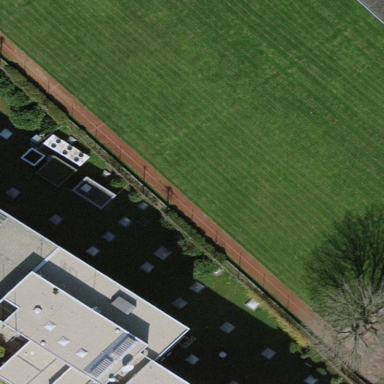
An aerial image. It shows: Athletics pitch with grass surface for leisure land.